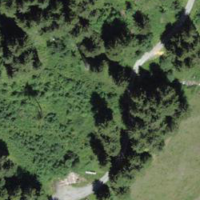
EUNIS habitat code: 43
Species observed at this site:
Petasites albus
Tussilago farfara